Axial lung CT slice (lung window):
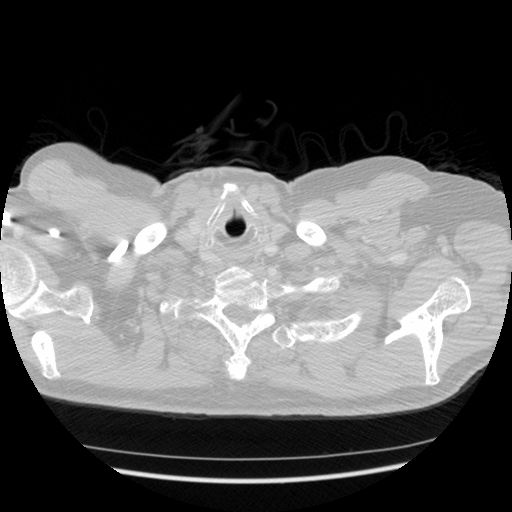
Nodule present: no